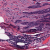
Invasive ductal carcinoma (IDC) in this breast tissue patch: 1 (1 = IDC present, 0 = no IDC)